Question: I am displaying data as per product specification or as per it's configuration.
Configuration display left side of page. When user select configuration the related data should be filtered.
I have made category of attribute like Screen Size, RAM, HDD, Color, Size, Processor, optical drive etc.
And under it I am displaying data like 2GB, 4GB, 2.2GHz, Blue, 320GB etc.

But My problem is All Category display, if it's sub data exist or not.
I don't want to display category if sub data not exist like 'Screen Size' is blank then it should not be display.
My JSP Code :
'''
<%
List<String> attribNameList = (List<String>)request.getAttribute("attribName");
List<String> attribValueList = (List<String>)request.getAttribute("attribValue");
List<String> attribDataList = (List<String>)request.getAttribute("attribData");
List<Integer> acfIDList = (List<Integer>)request.getAttribute("attribacID");
List<Integer> acIDList = (List<Integer>)request.getAttribute("acID");
List<String> acNAMEList = (List<String>)request.getAttribute("acNAME");
String aname,aval,adata,acname;
Integer acfid,acid;
for( int i=0;i<acIDList.size();i++)
{
acid=acIDList.get(i);
acname=acNAMEList.get(i);
//Print Category
%>
<a style="color: black;"><%= acname %></a><br>
<%
for(int i1=0;i1<attribNameList.size();i1++)
{
aname = attribNameList.get(i1);
aval = attribValueList.get(i1);
adata = attribDataList.get(i1);
acfid = acfIDList.get(i1);
if(acid == acfid)
{
//Print Attribute
%><br>
<%-- <a><%= aname %></a> &nbsp; --%>
<a><%= aval %></a> &nbsp;
<%
if(adata == null)
{
}
else
{
%>
<a><%= adata %></a>
<%
}
}
}
%>
<br>
<%
}
%>
Here 'acIDList' is a attribute category id and 'acnameList' is category name list and 'acfIDList' is a 'foreign key' in attribute_master table so I have put a if condition that when 'acID' and 'acfID' matches it creates List and under it sub data display.
'''
and 'aval' is attribute value that is '2,4,2.2, etc.' and 'adata is for GB, GHz, MP, etc.'
So I want to remove 'acName' that is blank.
I dont want to display category name if data not exist so shall I have to put some condition on
'''
<a style="color: black;"><%= acname %></a><br>
'''
line.
Any suggestion Please..
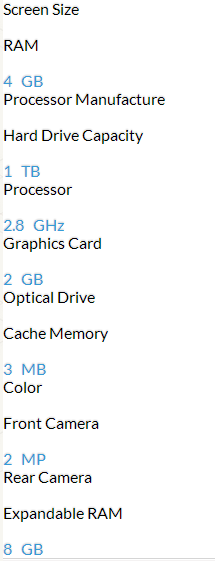
Answer: I suggest that you try logic this way .. to solve your issue..
'''
for( int i=0;i<acIDList.size();i++)
{
int acid=acIDList.get(i);
acname=acNAMEList.get(i);
//Print Category
int i = getIndex(acid);
if(i != -1)
{ aname = attribNameList.get(i);
aval = attribValueList.get(i);
adata = attribDataList.get(i);
//Print full data
if(!aval.equals("")) //add your cond to check empty ..
{ %>
<a style="color: black;"><%= acname %></a><br>
<%
%><br>
<%-- <a><%= aname %></a> &nbsp; --%>
<a><%= aval %></a> &nbsp;
<%
if(adata == null)
{ /*add you msg or html in case of null*/ }
else //here all html with content and design
{ %> <a><%= adata %></a>
<%
}
} }
%> <br> <%
}
'''
This you can define above or any server util class ..
'''
function int getIndex(int acid)
{
for(int i1=0;i1<attribNameList.size();i1++)
{
if(acid == acfIDList.get(i1))
{ return il; }
}
return -1;
}
'''